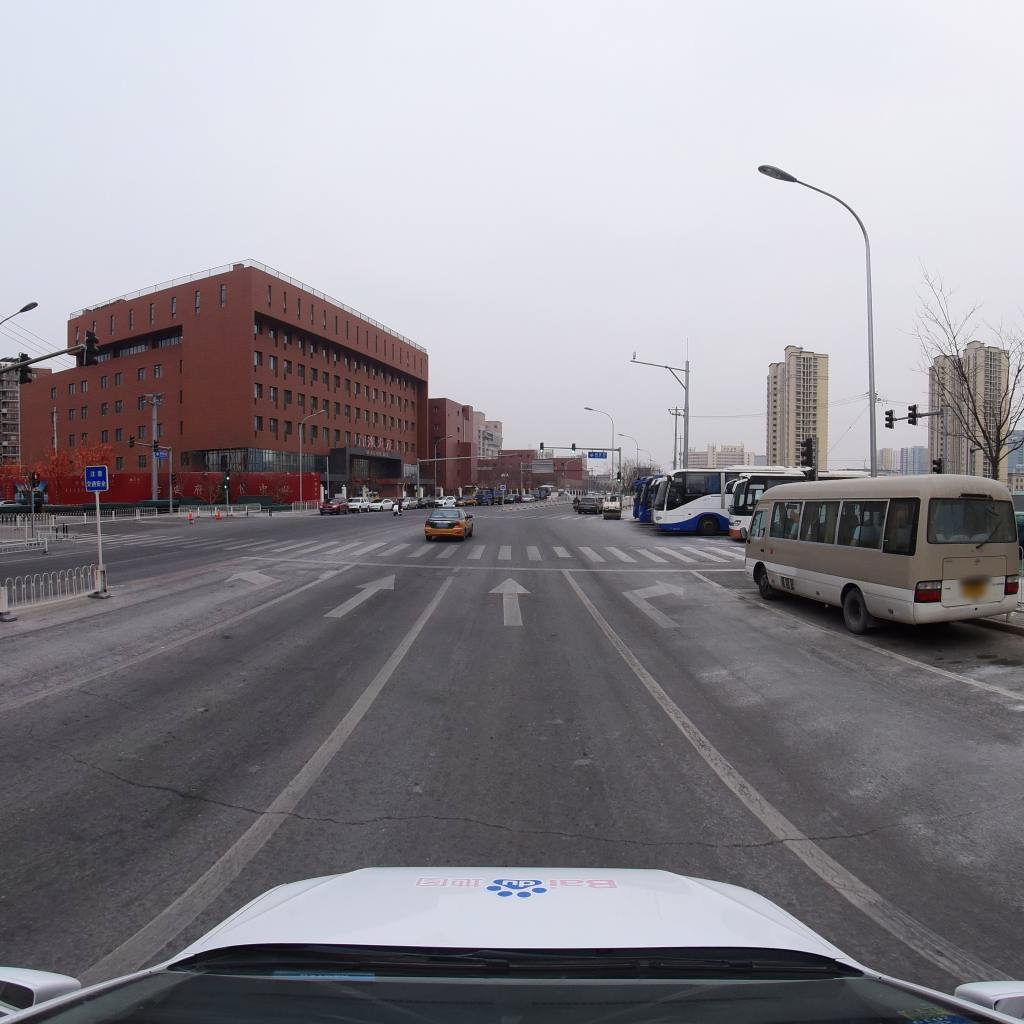
Region: Fengtai
Road damage annotations: transverse crack, transverse crack